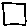
Label: square